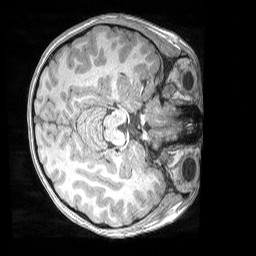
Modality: T1w
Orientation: axial
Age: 9
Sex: female
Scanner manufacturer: siemens
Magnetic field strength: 3 T
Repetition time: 2.53 s
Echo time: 0.00164 s